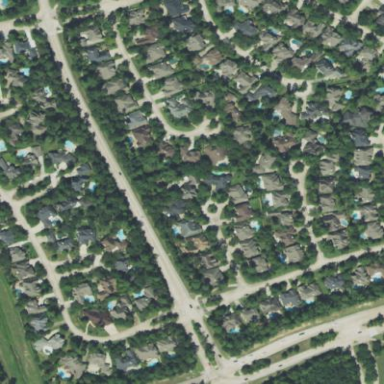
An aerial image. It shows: Residential neighbourhood.